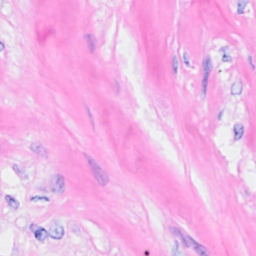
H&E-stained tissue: Breast